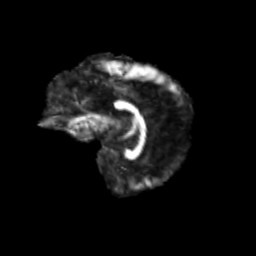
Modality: FA
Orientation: sagittal
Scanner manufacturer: siemens
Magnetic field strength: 3 T
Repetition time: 9.2 s
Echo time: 0.084 s